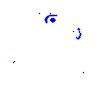
Particle: kaon